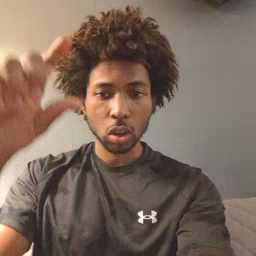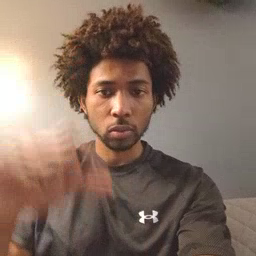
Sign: moon